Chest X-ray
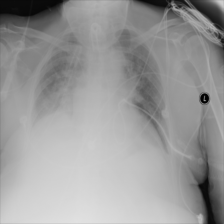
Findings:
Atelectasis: negative
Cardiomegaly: negative
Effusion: negative
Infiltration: positive
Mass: negative
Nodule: negative
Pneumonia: negative
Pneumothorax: negative
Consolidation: negative
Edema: negative
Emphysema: negative
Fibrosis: negative
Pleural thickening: negative
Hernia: negative